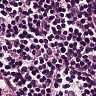
Metastatic tissue present: no